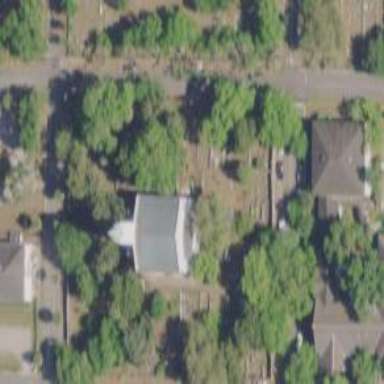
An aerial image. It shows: Cemetery.